Field crop: maize
Growth stage: 2
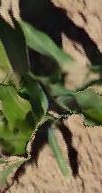
Species: maize